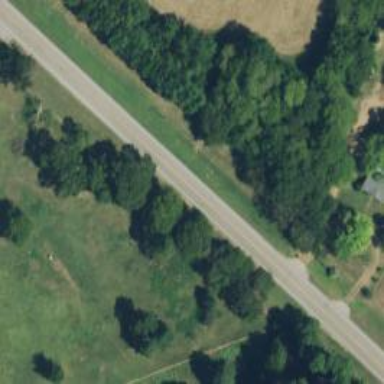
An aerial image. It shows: Tertiary road.